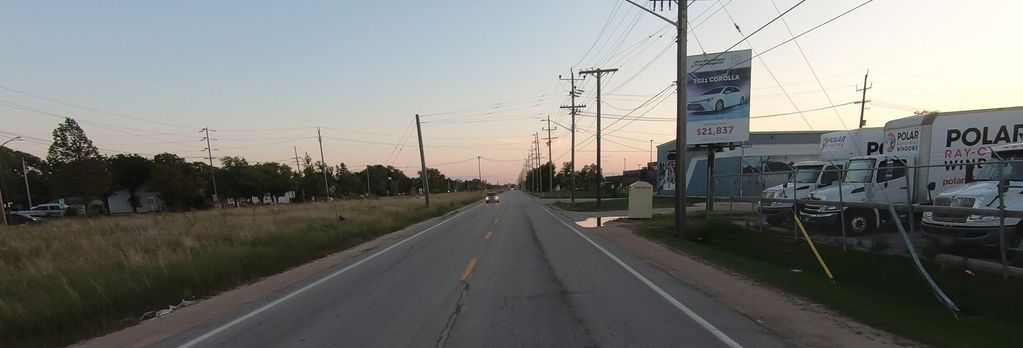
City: winnipeg